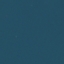
Label: SeaLake